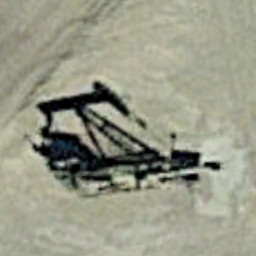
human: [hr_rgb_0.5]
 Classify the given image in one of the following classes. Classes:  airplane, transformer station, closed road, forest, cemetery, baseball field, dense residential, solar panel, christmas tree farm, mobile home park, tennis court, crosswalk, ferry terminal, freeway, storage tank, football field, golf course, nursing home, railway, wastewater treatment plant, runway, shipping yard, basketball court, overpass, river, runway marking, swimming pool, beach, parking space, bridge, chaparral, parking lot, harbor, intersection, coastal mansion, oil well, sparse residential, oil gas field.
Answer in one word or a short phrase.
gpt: oil well